Chest X-ray:
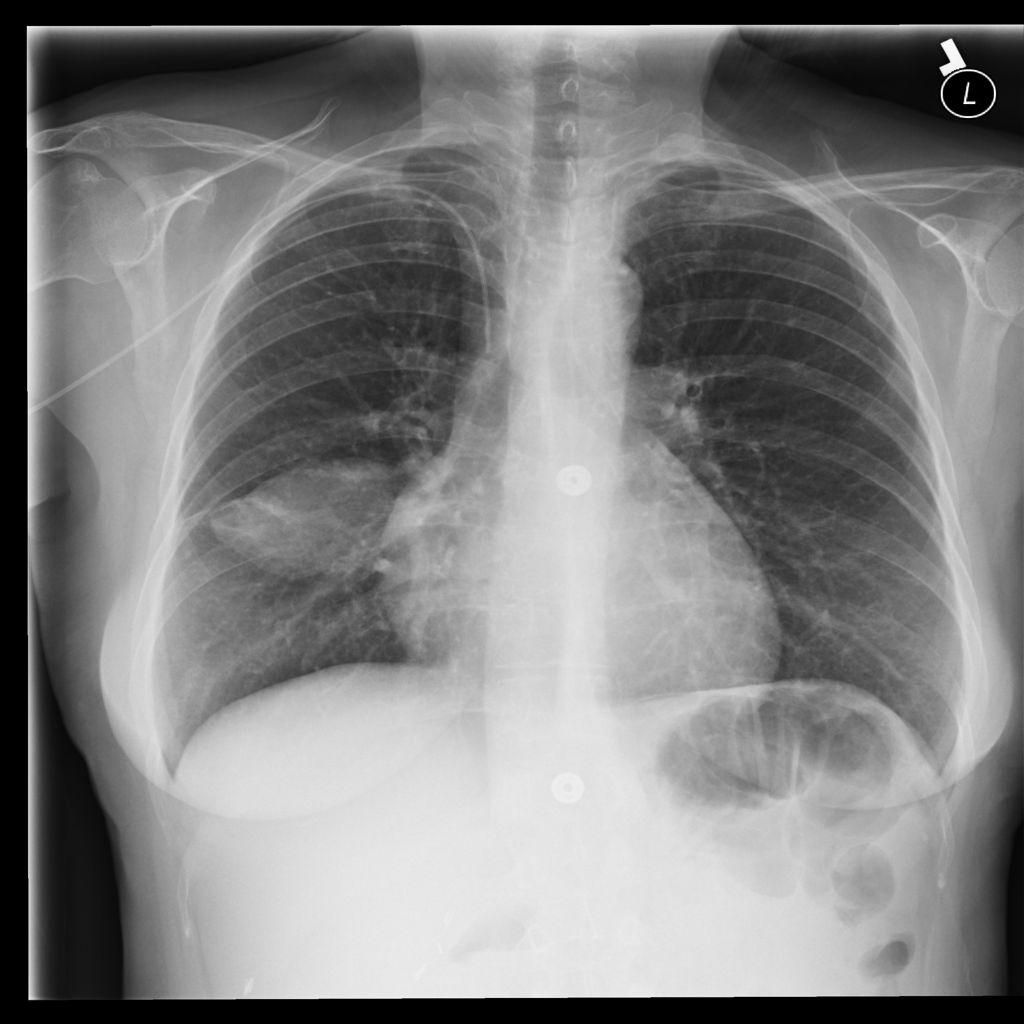
Findings: Effusion
No abnormal finding: no